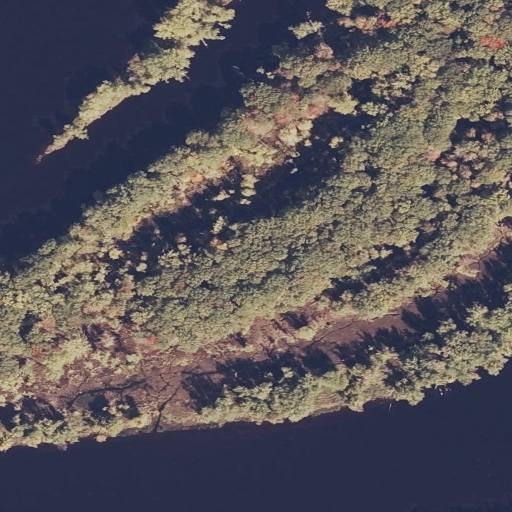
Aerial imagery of island in Maine named Beatham Island containing woody wetlands, open water, deciduous forest, mixed forest, and herbaceous wetlands